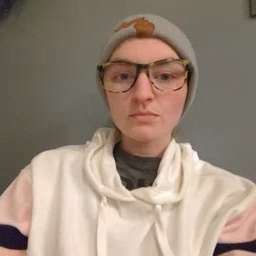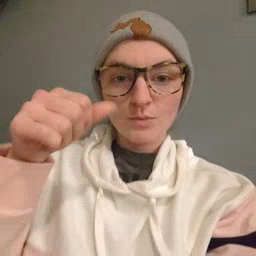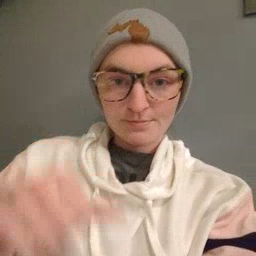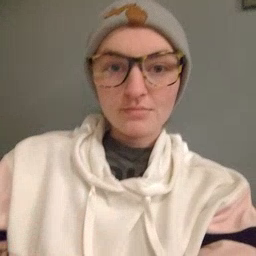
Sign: puzzle